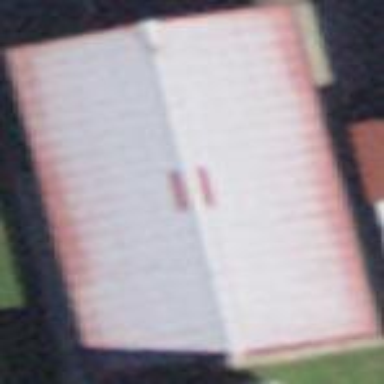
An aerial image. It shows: Hangar located at airport.